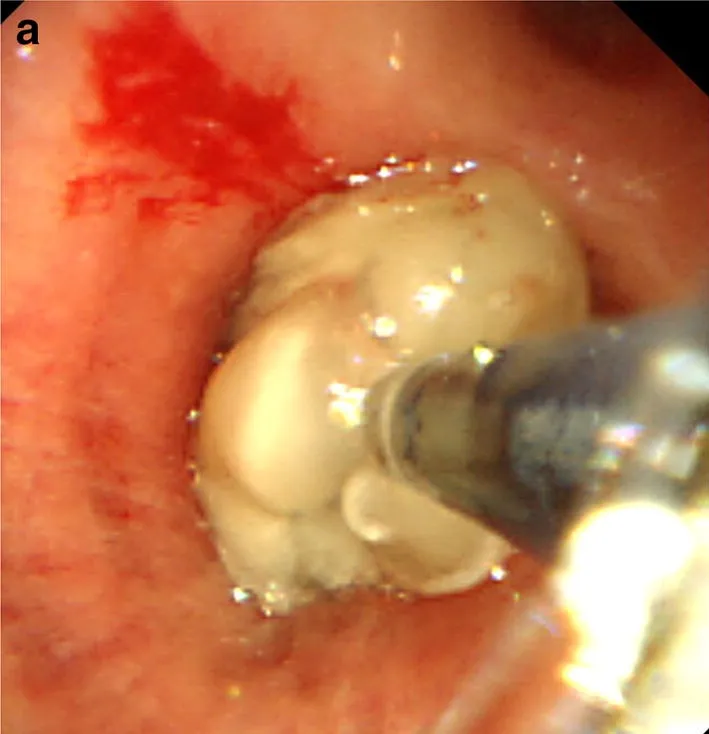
A; Bronzed, hard, sticky mucus plug in the right intermediate bronchial trunk, which was challenging to retrieve. Multiple biopsy specimens collected from the mucus plug, causing slight bleeding from the bronchial wall.
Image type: endoscopy (airway_endoscopy)